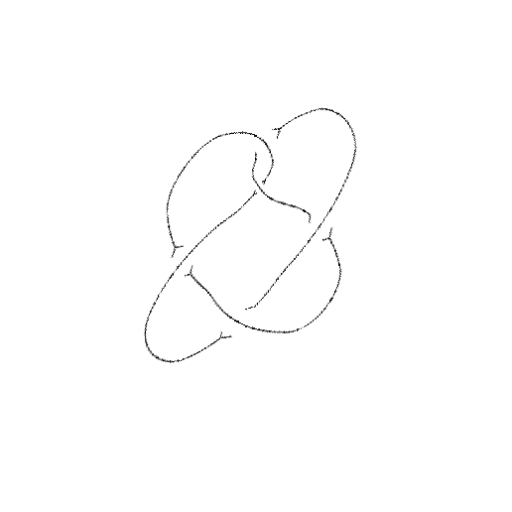
Crossing number: 5